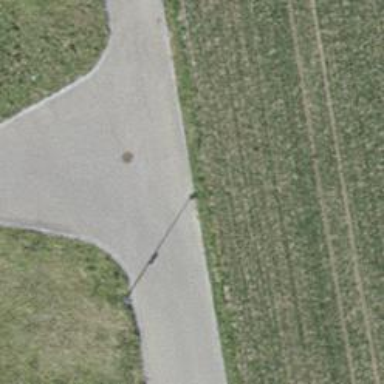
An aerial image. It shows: Turning circle on the road.